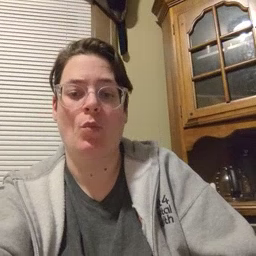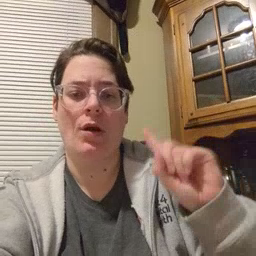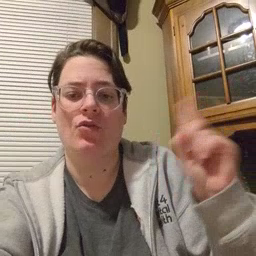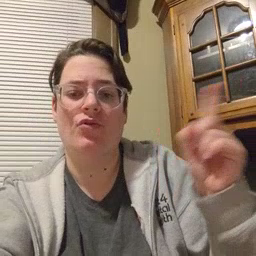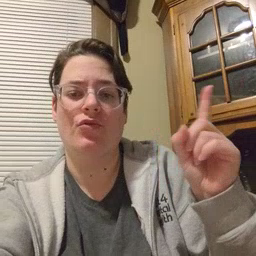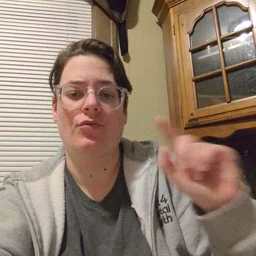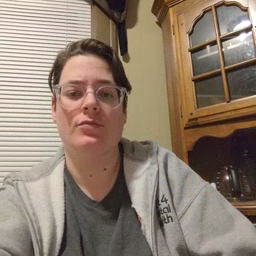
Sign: where